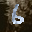
Label: 6